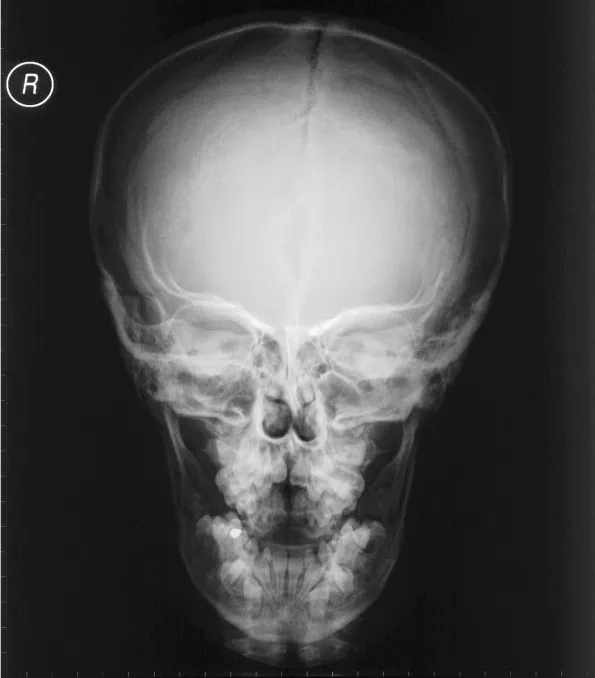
Anteroposterior cephalogram showing open sutures of the skull, small maxillary sinuses, and missing nasal bone. (From Kolokitha OE, Papadopoulou AK with permission).
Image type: radiology (x_ray)